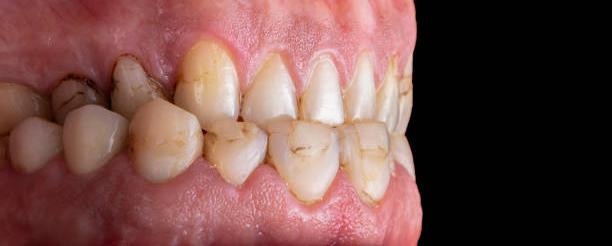
Condition: Calculus